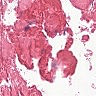
Metastatic tissue present: no